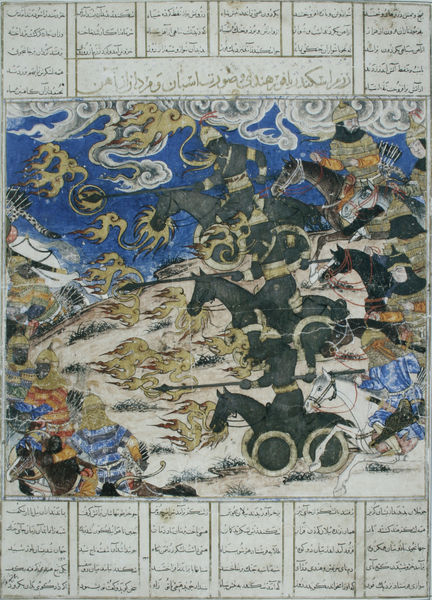
Titel: The Great Mongol Shahnama - Iskandars stählerne Kavalerie
Standort: Cambridge (Massachusetts)
Institution: Harvard University Art Museums
Schlagwörter: angriff, berg, blau, dunkel, feuer, himmel, kampf, kämpfer, weiß, wolken, gelb, grün, ocker, hell, männer, orange, schwarz, zeichnung, rot, tuch, wolke, beige, malerei, teppich, hemd, bild, erde, hügel, rauch, gold, pflanzen, pferd, pferde, reiter, räder, reiten, zügel, schrift, bogen, leine, abhang, spalten, rad, wagen, krieg, schlacht, wild, blue, columns, fight, lanze, men, red, soldaten, soldier, soldiers, white, black, painting, inschrift, japanese, print, japanisch, schriftzeichen, flucht, schwarze, maschine, panzer, flamme, buch, orient, flammen, asien, druck, stich, seite, illustration, text, waffen, buchstaben, soldat, fliehen, rennen, asiatisch, helm, ritter, armee, jagd, rüstung, schimmel, buchseite, photo, helme, arabisch, smoke, ross, teufel, cloud, clouds, fighting, horses, man, mythology, sky, krieger, hill, water, kreuzzug, lanzen, feldherr, speer, speere, light, zeilen, streitwagen, drawing, paper, rösser, indien, color, army, köcher, battle, pfeil, fantasie, arabien, islam, osmanisch, türkei, writing, drachen, fahrzeug, pfeile, araber, scene, zelt, perde, gefecht, elefant, human, bogenschütze, ink, rüstungen, art, kalender, pickelhaube, dynamic, war, horse, fire, buchillustration, chariot, reins, buchmalerei, kalligrafie, arabic, kettenhemd, miniature, mongolen, kamp, flames, arab, arrow, spears, reiterwagen, mongolisch, schlachtwagen, wheels, feuerspeiend, spear, arrows, knights, helmets, flee, warriors, wolek, lance, hlem, schriftr, chariots, white horse, conquer, archer, cavalry, mounted, whipping, saddles, archers, black horse, whips, retreat, mounted spearmen, overpower, might, troja